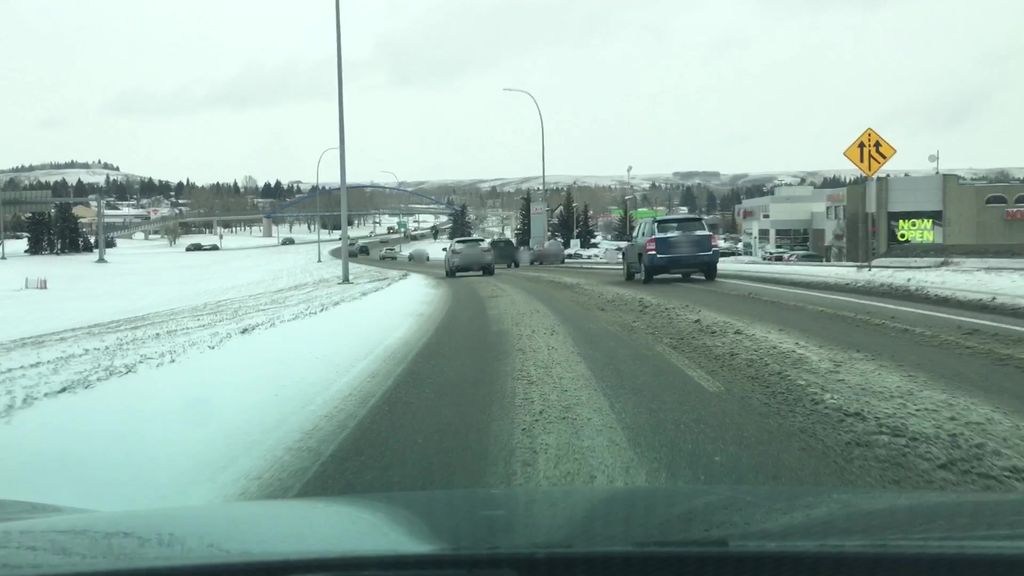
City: calgary